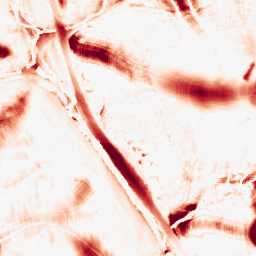
Category: morphological
Decomposition family: morphological_ellipse
Decomposition parameters: operation: opening
width: 50
height: 50
Upsampling method: quadratic
Upsampling parameters: scale: 8
Upsampling scale: 8